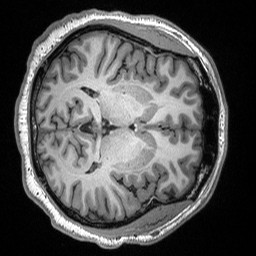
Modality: T1w
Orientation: axial
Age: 31
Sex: male